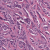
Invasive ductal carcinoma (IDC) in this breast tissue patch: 1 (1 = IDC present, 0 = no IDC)